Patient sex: M
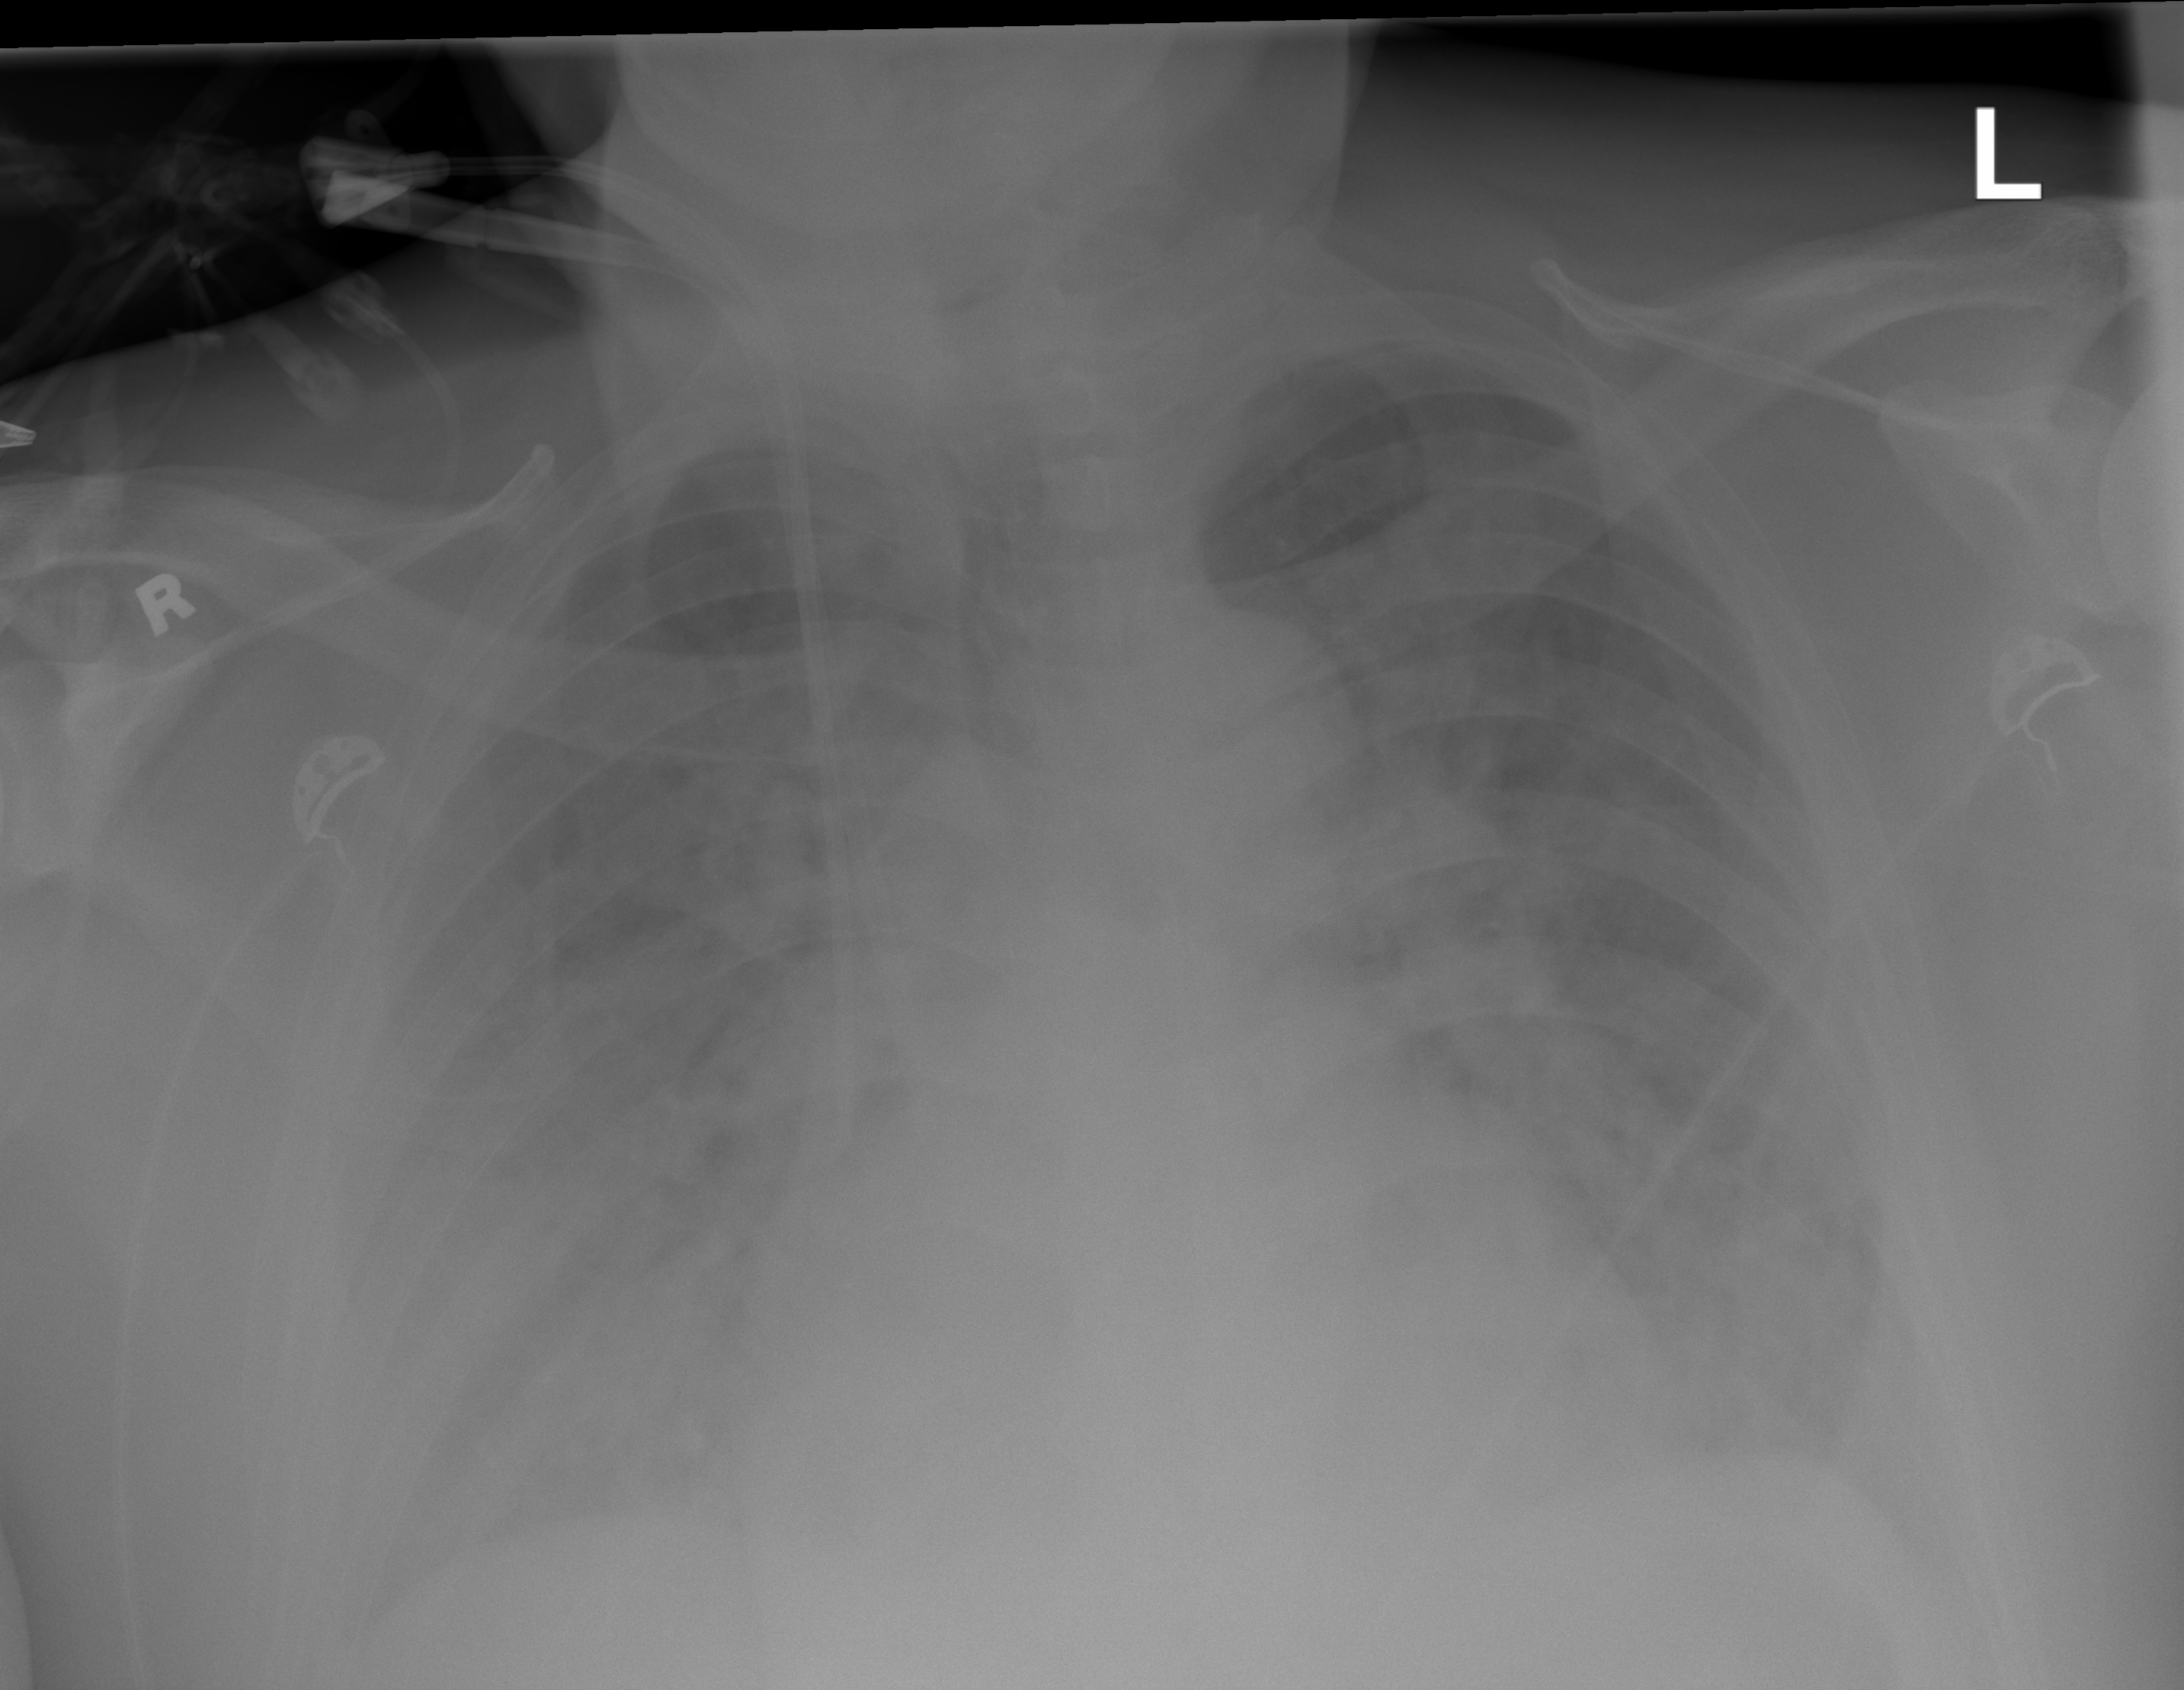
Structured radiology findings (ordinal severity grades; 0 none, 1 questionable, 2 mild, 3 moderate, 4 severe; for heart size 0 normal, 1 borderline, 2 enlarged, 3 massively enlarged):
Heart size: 2
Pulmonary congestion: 2
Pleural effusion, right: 2
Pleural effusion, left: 2
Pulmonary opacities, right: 3
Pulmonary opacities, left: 3
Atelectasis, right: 2
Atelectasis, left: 2